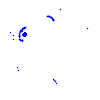
Particle: pion